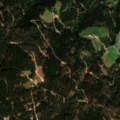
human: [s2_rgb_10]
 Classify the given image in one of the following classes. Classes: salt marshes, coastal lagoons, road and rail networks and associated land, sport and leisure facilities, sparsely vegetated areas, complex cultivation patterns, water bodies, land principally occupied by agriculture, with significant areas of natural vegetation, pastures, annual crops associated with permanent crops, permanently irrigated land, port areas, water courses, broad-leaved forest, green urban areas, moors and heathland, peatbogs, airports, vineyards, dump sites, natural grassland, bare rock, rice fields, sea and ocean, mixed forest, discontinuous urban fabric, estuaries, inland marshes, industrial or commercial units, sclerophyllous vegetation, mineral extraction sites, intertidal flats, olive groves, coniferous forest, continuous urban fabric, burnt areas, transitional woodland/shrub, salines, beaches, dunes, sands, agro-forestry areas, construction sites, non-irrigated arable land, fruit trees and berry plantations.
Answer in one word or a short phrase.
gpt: coniferous forest, mixed forest